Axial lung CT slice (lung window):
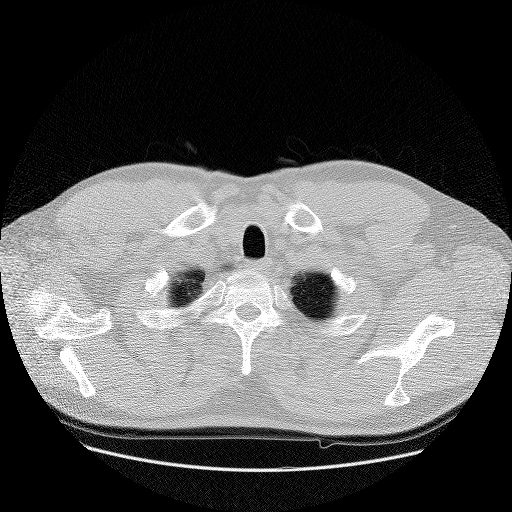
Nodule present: no